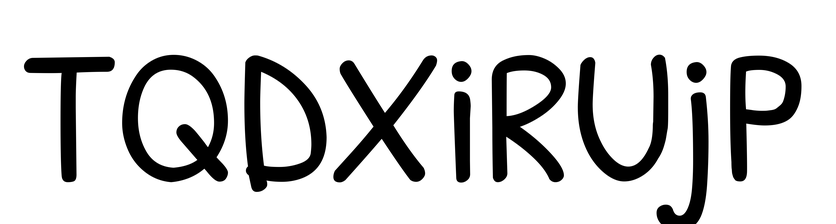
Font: PatrickHand-Regular